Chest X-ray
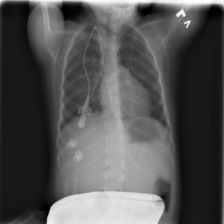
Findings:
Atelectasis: negative
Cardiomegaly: negative
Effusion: negative
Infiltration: negative
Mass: negative
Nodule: negative
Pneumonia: negative
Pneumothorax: negative
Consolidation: negative
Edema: negative
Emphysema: negative
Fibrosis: negative
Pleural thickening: negative
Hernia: negative